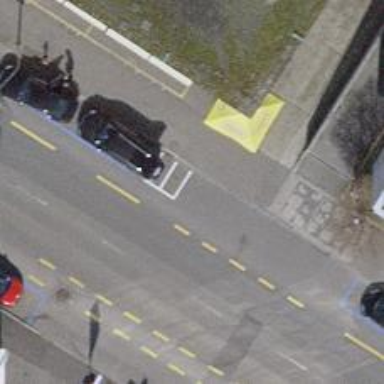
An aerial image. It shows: Motorcycle parking facility.